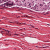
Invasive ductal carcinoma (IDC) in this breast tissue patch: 0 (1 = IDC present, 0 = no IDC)